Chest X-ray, PA view. Patient: 38 years old, sex M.
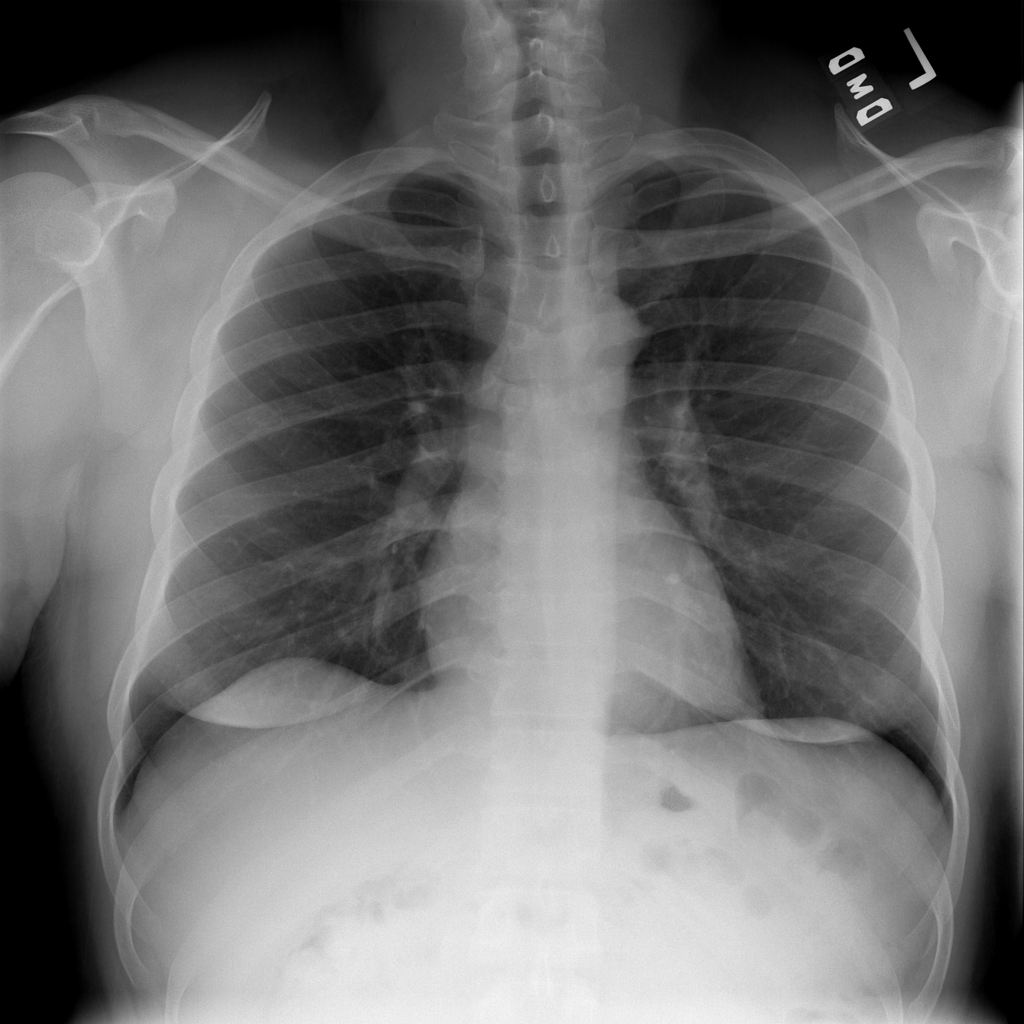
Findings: No Finding